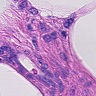
Metastatic tissue present: no